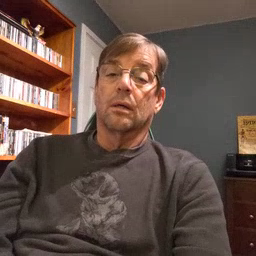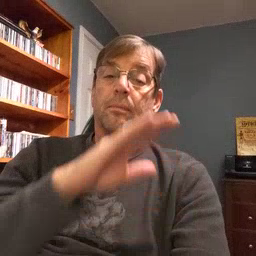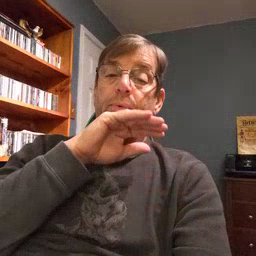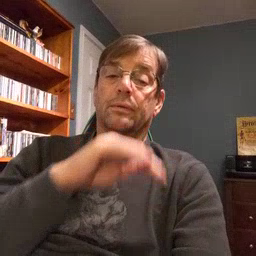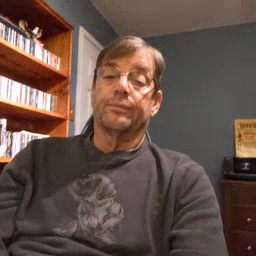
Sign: pig